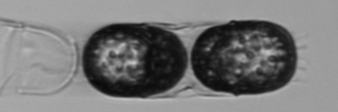
Label: Stephanopyxis